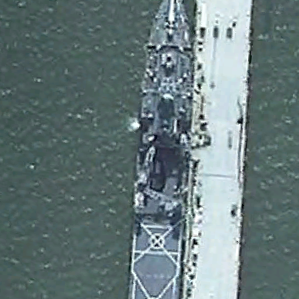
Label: combat